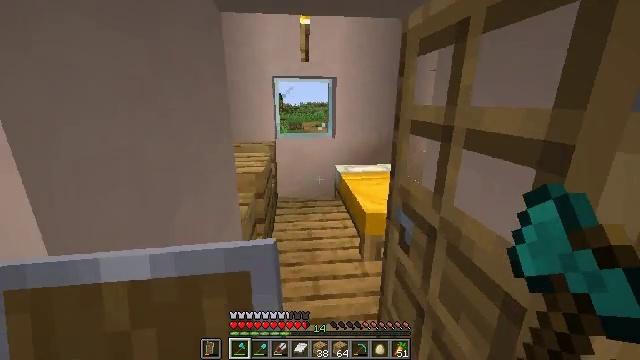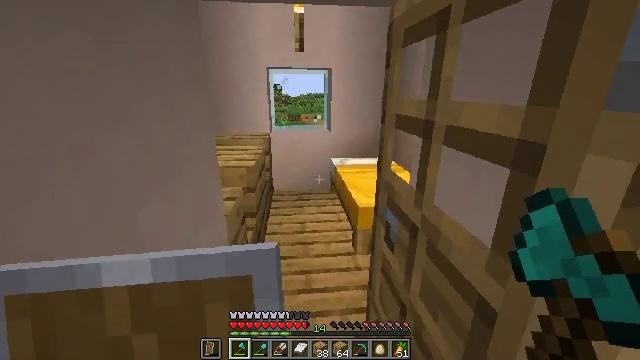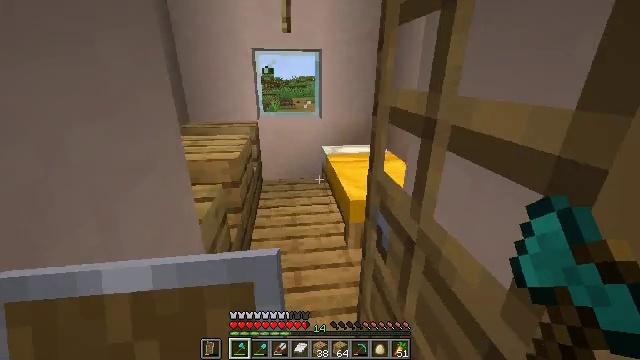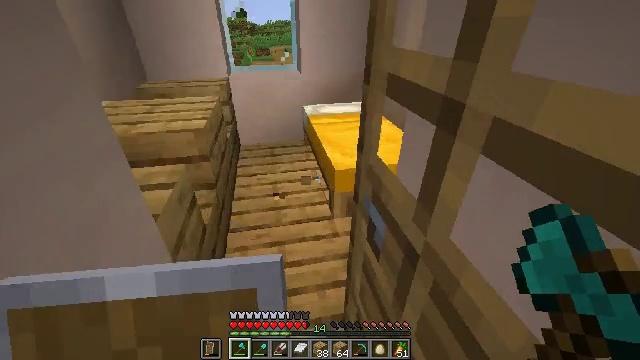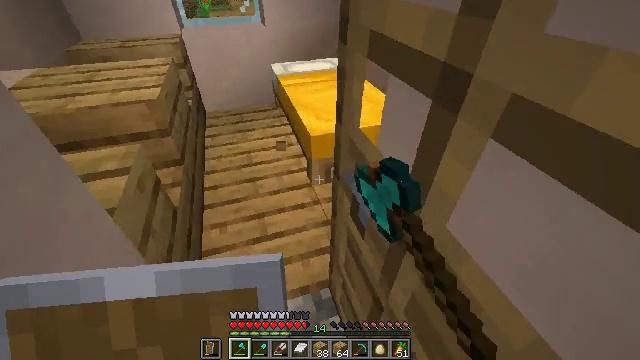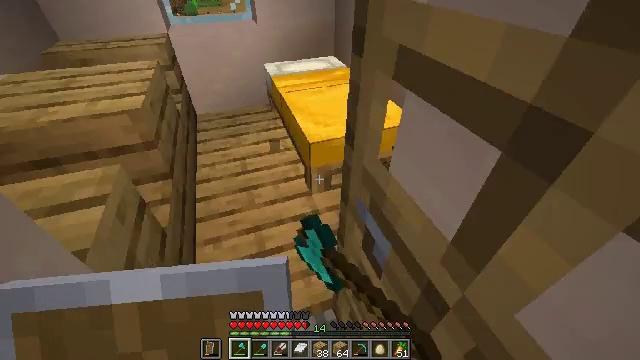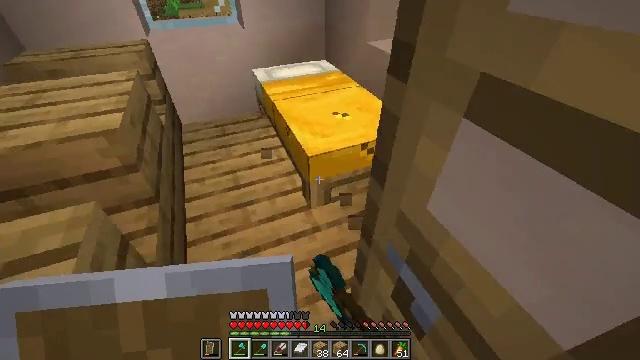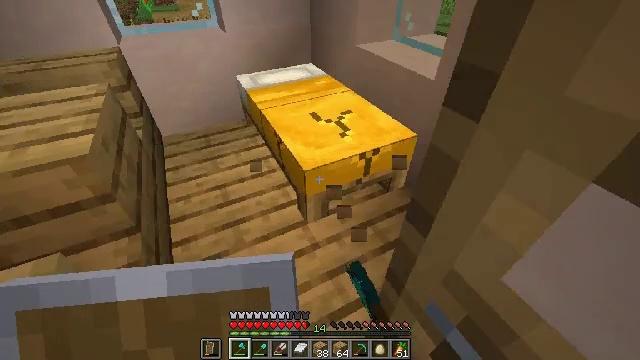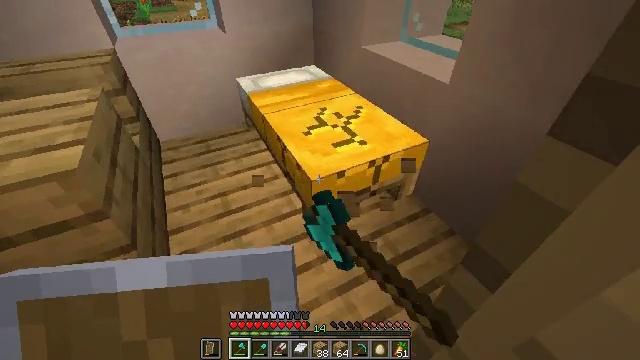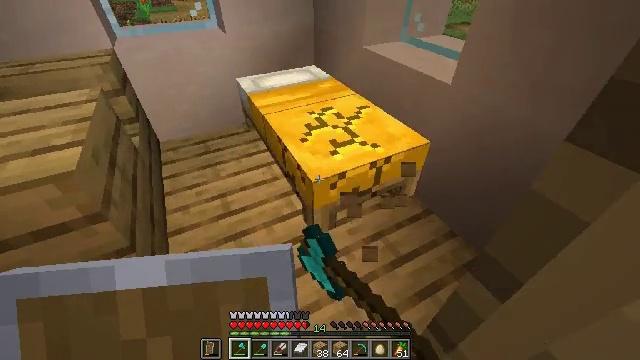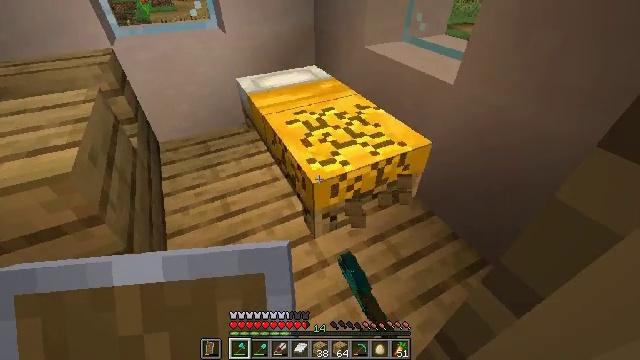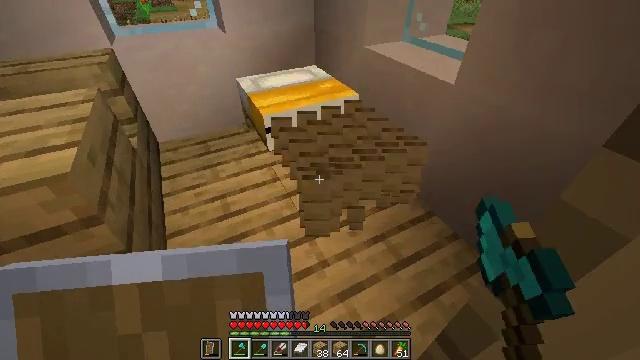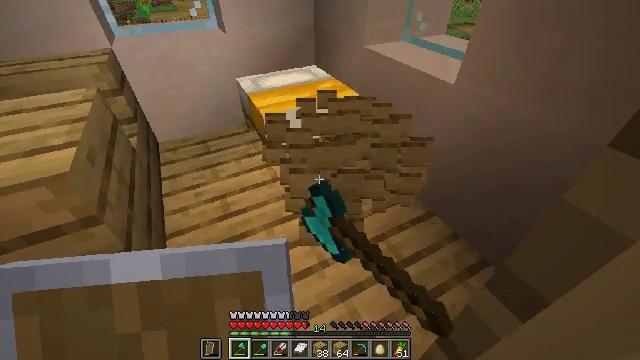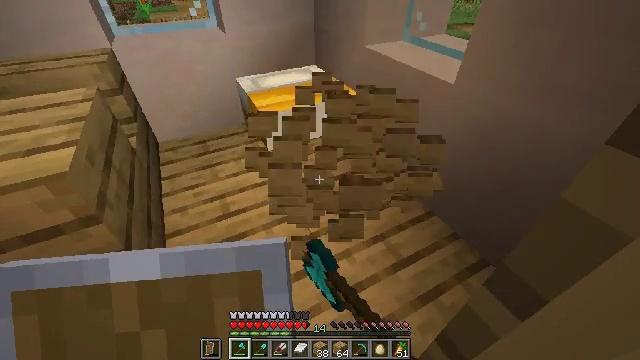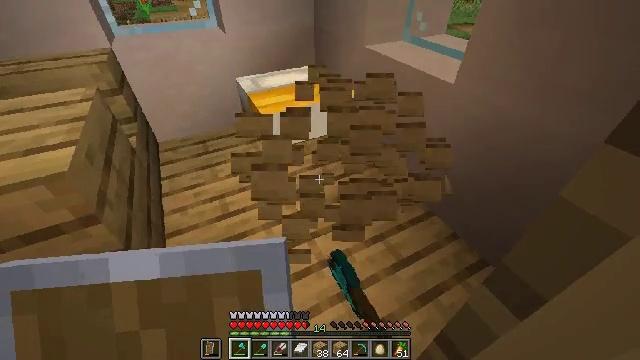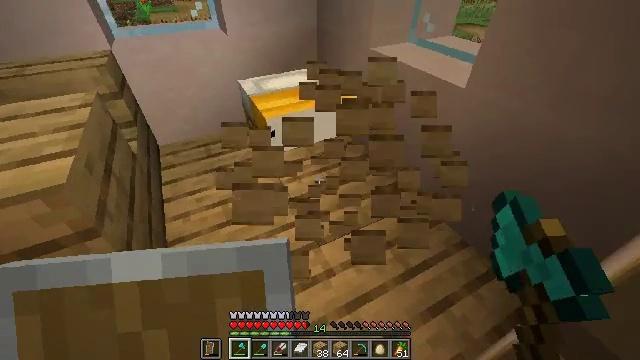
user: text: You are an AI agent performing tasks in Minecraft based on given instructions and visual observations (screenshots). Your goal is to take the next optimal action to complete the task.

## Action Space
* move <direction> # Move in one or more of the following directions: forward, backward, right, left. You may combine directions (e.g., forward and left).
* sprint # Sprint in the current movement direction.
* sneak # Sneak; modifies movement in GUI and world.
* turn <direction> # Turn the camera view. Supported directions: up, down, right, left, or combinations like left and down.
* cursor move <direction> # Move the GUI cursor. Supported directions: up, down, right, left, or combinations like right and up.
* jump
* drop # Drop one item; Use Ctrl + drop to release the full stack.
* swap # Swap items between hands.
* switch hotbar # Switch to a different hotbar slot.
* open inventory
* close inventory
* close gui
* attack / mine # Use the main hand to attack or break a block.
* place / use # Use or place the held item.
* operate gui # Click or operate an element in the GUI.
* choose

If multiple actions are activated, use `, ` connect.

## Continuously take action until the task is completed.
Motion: motion action
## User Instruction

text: Mine the yellow bed to pick it up.
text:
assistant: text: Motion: move forward, turn down
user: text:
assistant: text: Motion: move forward, turn right and down
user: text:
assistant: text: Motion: move forward, turn right and down, attack / mine
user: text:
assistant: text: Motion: move forward, turn right and down, attack / mine
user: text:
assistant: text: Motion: move forward, turn right, attack / mine
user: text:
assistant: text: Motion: move forward, turn right, attack / mine
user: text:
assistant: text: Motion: turn right, attack / mine
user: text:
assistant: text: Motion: attack / mine
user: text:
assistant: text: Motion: attack / mine
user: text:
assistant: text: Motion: attack / mine
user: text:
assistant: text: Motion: attack / mine
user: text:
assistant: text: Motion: attack / mine
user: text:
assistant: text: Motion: attack / mine
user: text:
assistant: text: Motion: attack / mine
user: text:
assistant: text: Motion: move forward, attack / mine
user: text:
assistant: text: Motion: attack / mine